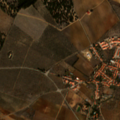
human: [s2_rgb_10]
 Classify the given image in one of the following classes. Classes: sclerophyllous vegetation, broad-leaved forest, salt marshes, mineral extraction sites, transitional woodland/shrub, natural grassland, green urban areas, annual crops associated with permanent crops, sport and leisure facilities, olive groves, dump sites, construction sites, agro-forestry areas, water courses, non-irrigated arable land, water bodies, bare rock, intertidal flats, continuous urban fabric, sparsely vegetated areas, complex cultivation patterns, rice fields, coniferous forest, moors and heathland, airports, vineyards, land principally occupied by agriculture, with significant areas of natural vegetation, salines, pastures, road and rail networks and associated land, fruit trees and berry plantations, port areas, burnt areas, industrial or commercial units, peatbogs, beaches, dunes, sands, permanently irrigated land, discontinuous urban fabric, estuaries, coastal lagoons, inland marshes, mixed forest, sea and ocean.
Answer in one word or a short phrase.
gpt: discontinuous urban fabric, non-irrigated arable land, permanently irrigated land, olive groves, agro-forestry areas